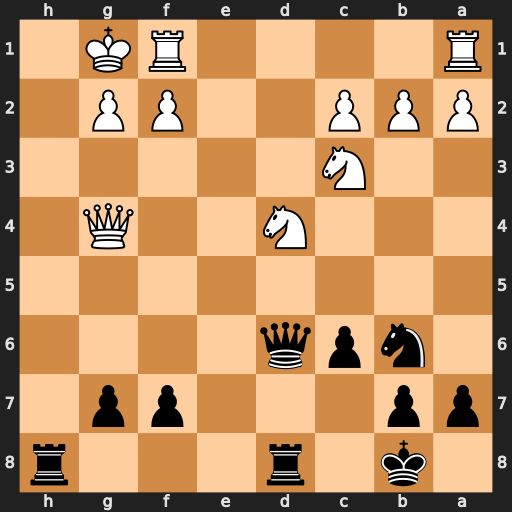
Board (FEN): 1k1r3r/pp3pp1/1npq4/8/3N2Q1/2N5/PPP2PP1/R4RK1
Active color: b
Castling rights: -
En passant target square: -
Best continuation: Qh2#